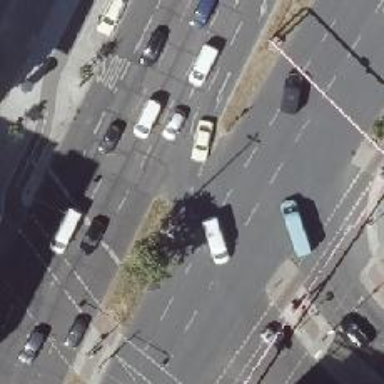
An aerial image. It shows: Road with traffic signals.